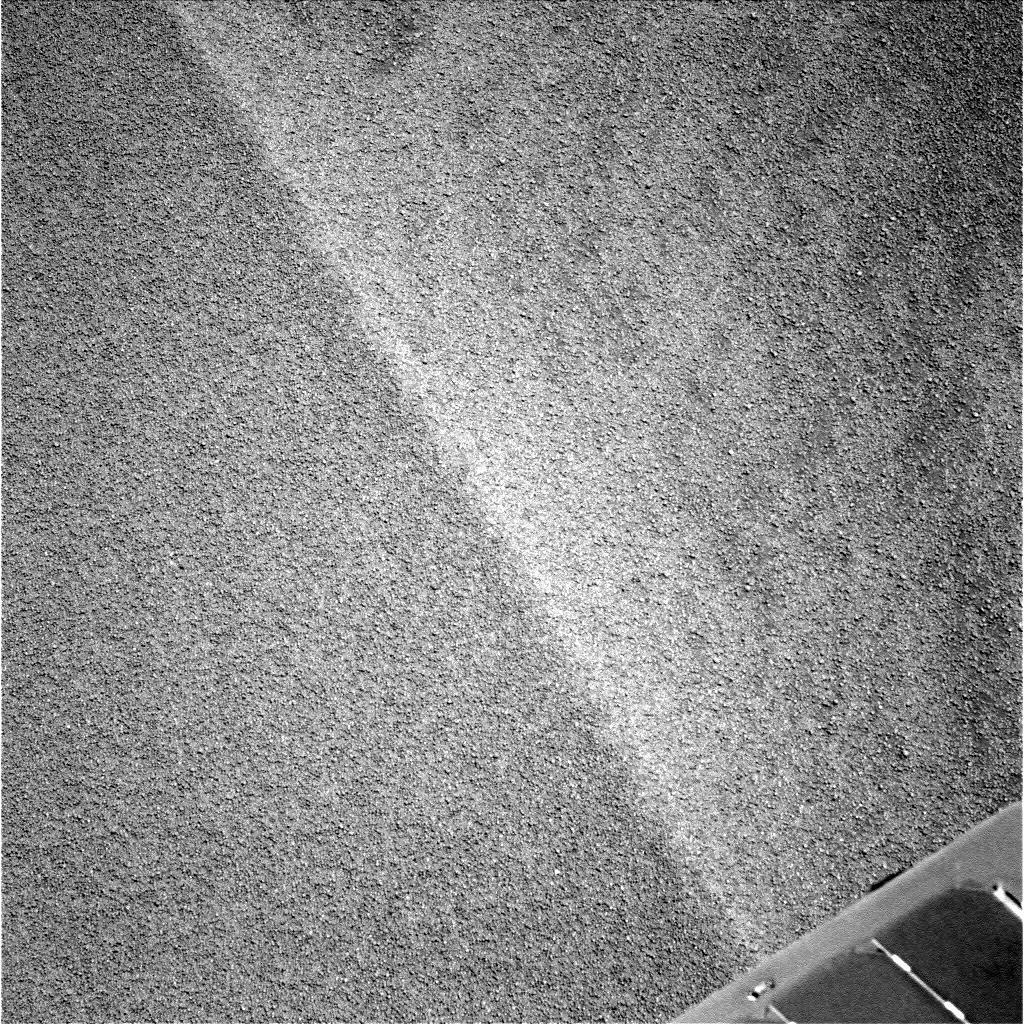
Terrain classes present: Background, Gravel / Sand / Soil